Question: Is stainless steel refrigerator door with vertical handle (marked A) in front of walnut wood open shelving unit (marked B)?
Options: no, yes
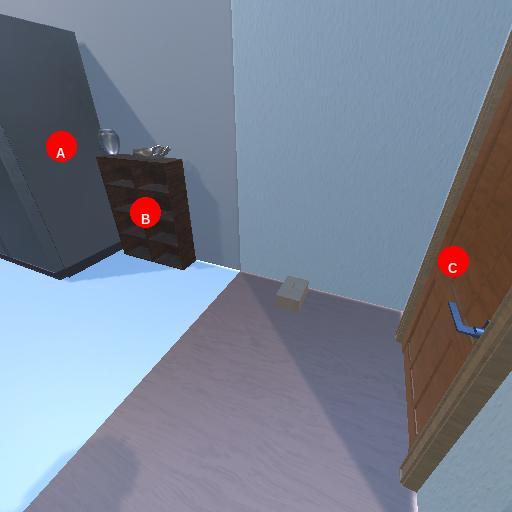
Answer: no